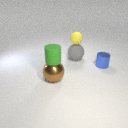
small green rubber cylinder above large brown metal sphere